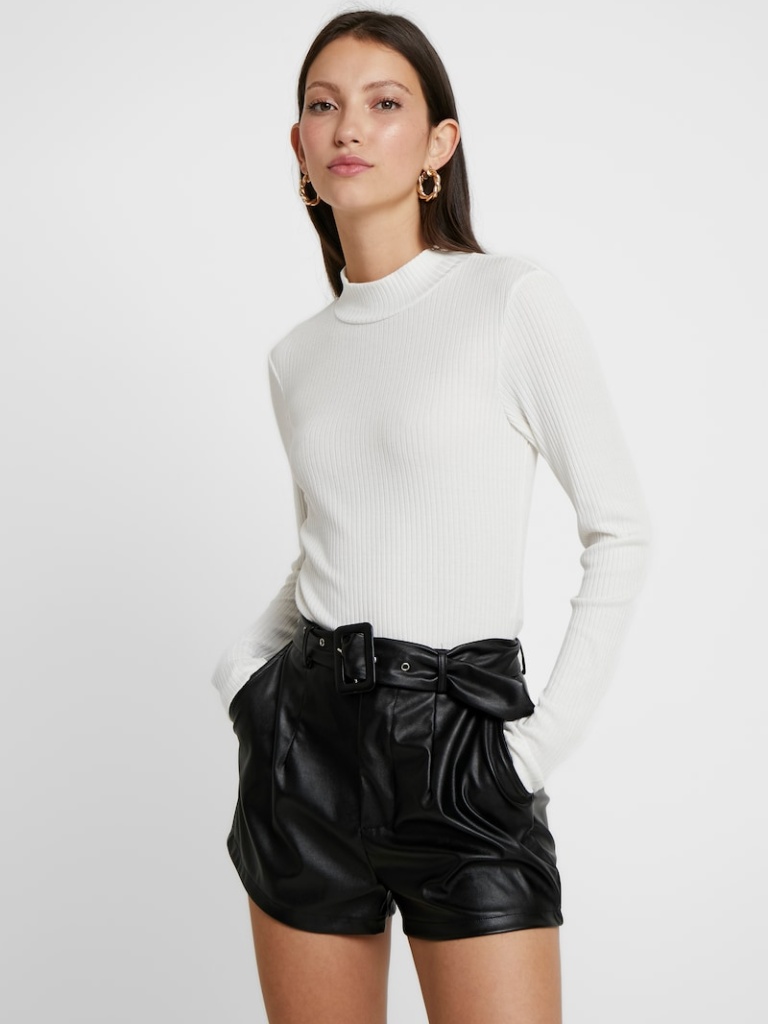
ribbed tight a long-sleeved with the sleeves down hip length Fully Tucked in mock bodysuit